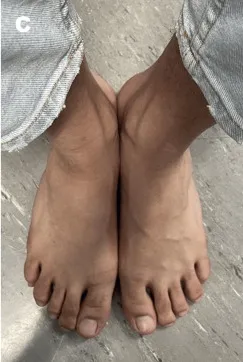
Normal gap in the patient's brother.
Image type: medical_photograph (skin_photograph)